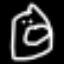
Label: donut